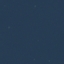
Land use / land cover class: SeaLake